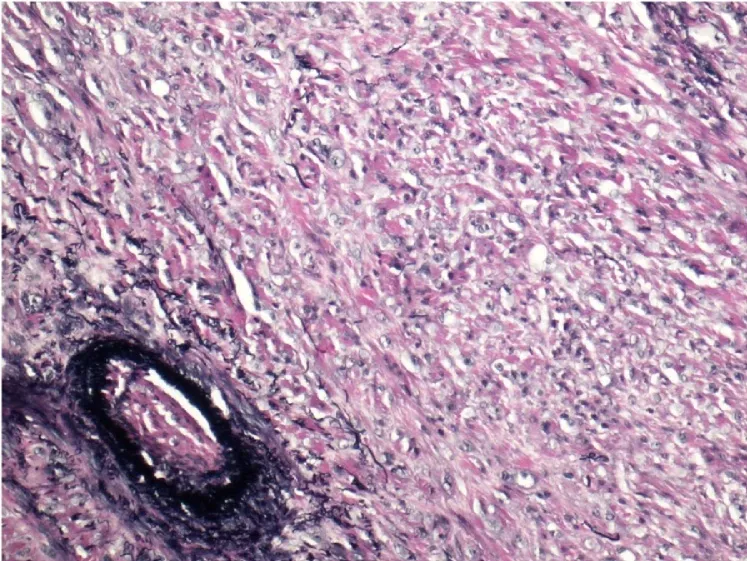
Elastic stain highlighting residual elastic intima and lamina of embedded vessel, possibly representing original site of origin.
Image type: pathology (h&e)